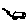
Label: car